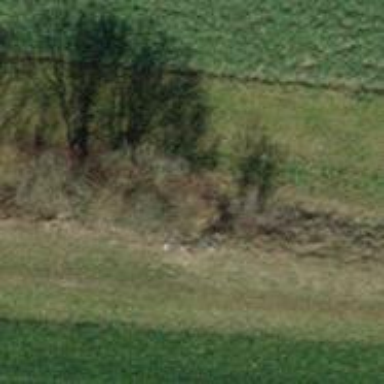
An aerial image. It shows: Hedge barrier.